Field crop: maize
Growth stage: 2
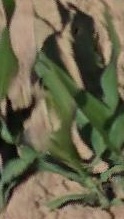
Species: maize